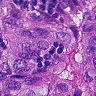
Metastatic tissue present: yes